Question: I love <URL>! I'm trying to connect to Tridion Core Services using a WCF connector in LINQPad to help with my rapid development & learning of Core.
Currently, LINQPad is reporting a 404 (not found) error for the URI, but this same URI works in my browser.
Anyone else successfully connect?

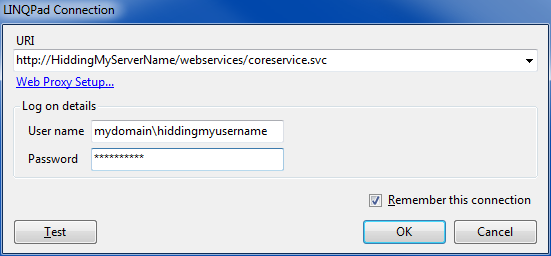
Answer: Reading through this: <URL> to LINQPad.